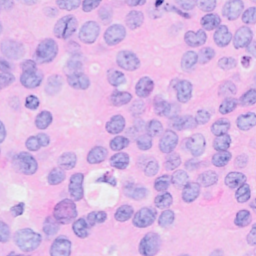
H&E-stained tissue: Breast